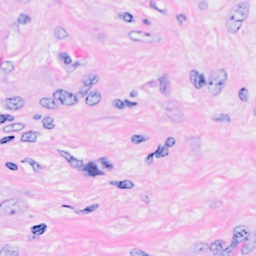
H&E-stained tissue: Breast